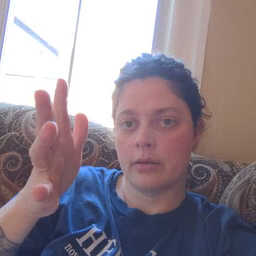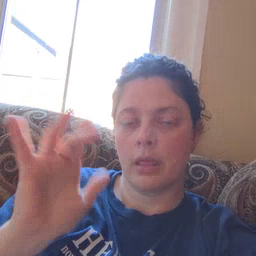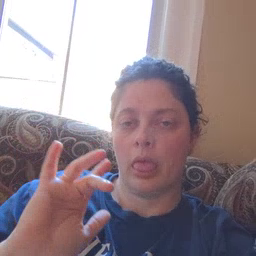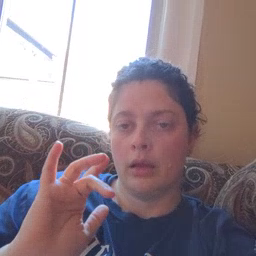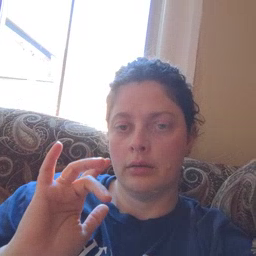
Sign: yucky